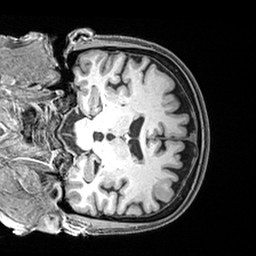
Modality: T1w
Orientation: coronal
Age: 67
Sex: female
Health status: healthy
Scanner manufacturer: siemens
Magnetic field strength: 3 T
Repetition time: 2.4 s
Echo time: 0.00217 s